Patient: sex F, age 62
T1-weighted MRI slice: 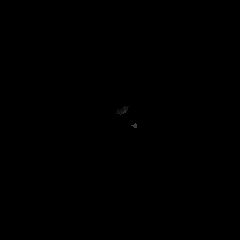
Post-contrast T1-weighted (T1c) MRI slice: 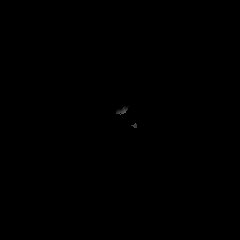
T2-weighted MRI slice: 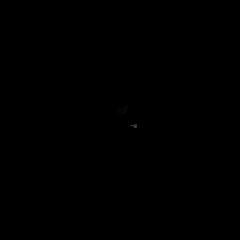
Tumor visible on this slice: no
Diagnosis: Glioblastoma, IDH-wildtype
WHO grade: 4